Question: In notepad++ i downloaded a theme , and i am customizing it at the moment, but i can't seem to find how to change the color of the ... ( i don't actually know how it's called ... )

As you see i have the tag selected , what i am interested in changing is this light green thats on "src=images/menu.js" and "id=relativeMenu" and " alt="" "
Any idea how do i do that or maybe how is the highlighting called.
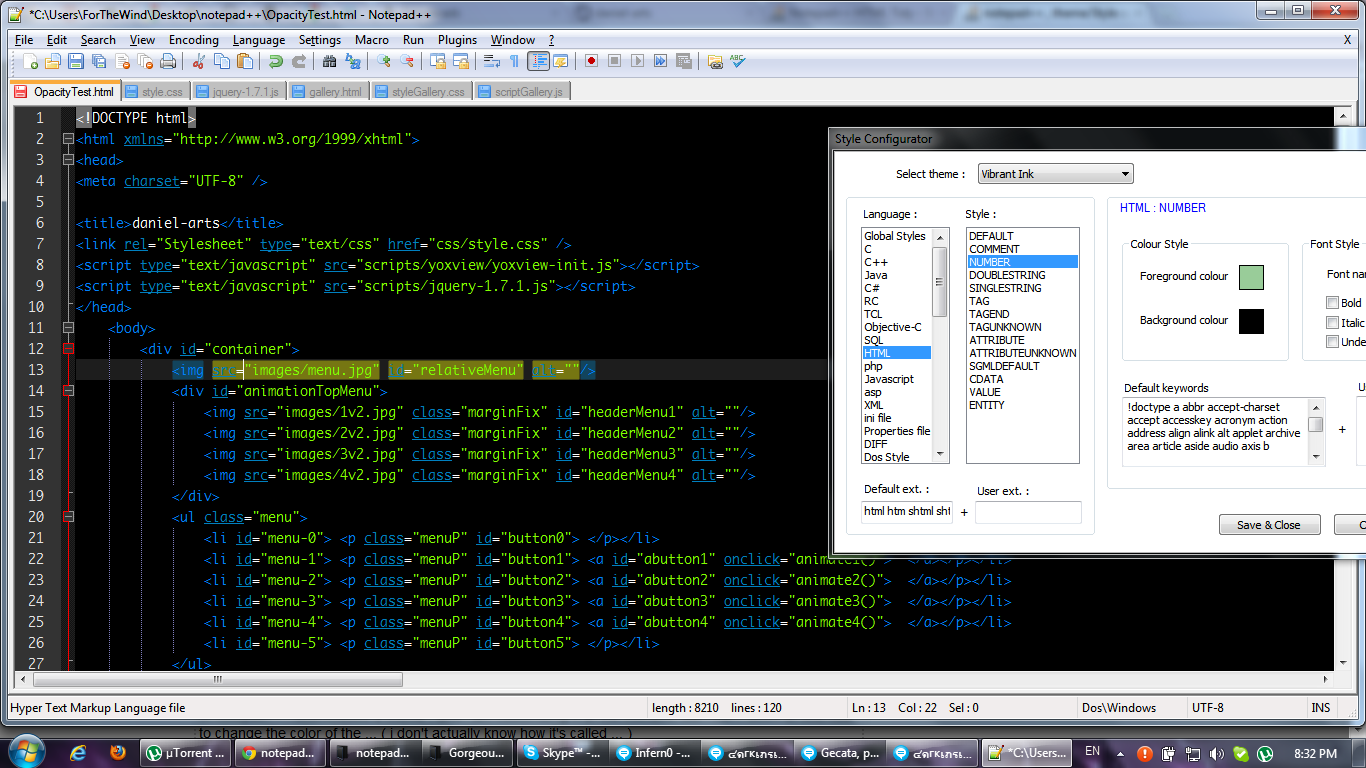
Answer: I think you want the "Tags Attribute" style, it's under "Global Styles" -> "Tags Attribute"